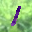
Label: 1